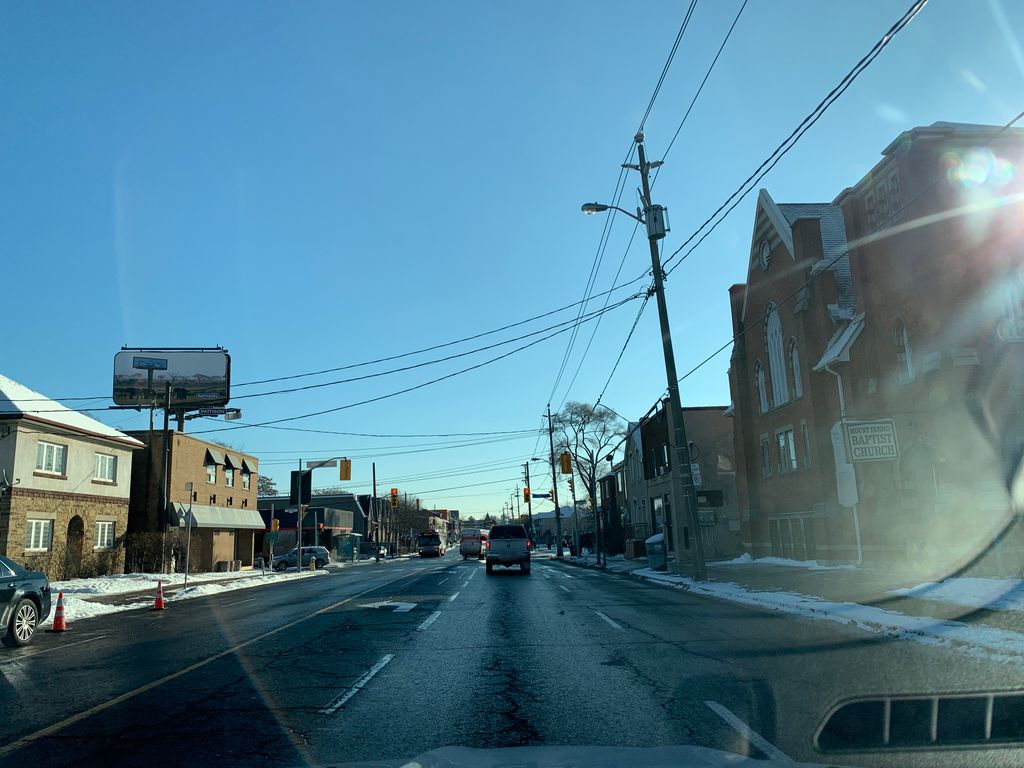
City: toronto